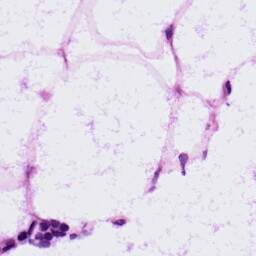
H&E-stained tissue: LymphNode